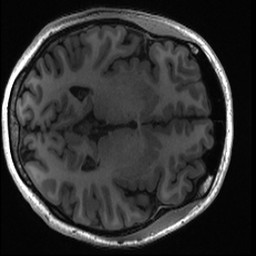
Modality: T1w
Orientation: axial
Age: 24
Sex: female